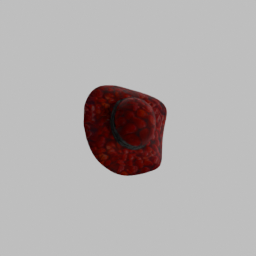
Label: people